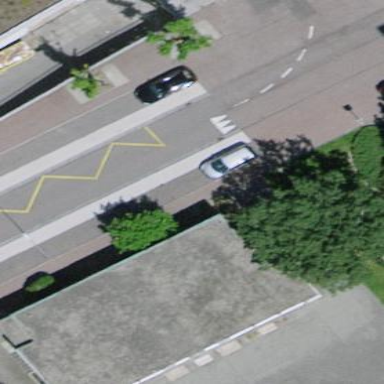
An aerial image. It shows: Parking available on the street side.